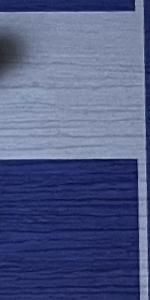
Label: Empty